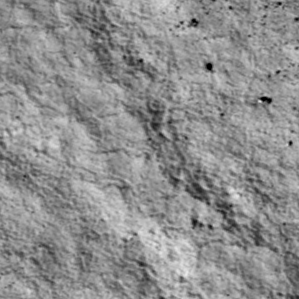
Label: non_frost